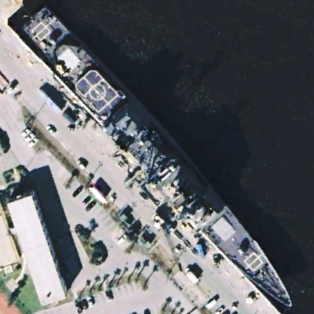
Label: cruiser